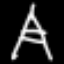
Label: The Eiffel Tower